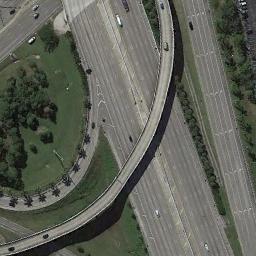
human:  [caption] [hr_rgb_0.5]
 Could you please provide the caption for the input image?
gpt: An overpass is bent into two circles .

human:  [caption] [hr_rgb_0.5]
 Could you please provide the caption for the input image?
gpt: The directional overpass is over the roads on the green space .

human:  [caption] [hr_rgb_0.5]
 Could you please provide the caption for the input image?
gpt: The overpass is next to the grass and some trees .

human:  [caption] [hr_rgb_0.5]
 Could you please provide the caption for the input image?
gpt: Several cars are on the road under the overpass .

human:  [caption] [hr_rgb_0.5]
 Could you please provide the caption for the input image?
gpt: There are some green trees and lawns beside the overpass .